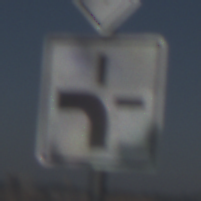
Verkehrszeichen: VerlaufVorfahrtsstrasse1
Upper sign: Vorfahrtsstrasse
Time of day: Midday
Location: Outdoor (Nature)
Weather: PartlyCloudy
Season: NotSpecified
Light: Natural